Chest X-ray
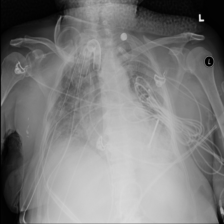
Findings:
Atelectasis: negative
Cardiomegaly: negative
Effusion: negative
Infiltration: negative
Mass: negative
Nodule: negative
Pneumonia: negative
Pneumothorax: negative
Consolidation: negative
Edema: negative
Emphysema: negative
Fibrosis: negative
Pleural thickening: negative
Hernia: negative